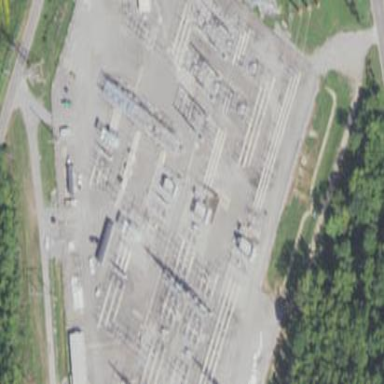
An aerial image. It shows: Power substation with transmission level designation. It is enclosed by fence.